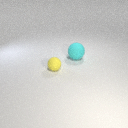
large cyan rubber sphere behind small yellow rubber sphere